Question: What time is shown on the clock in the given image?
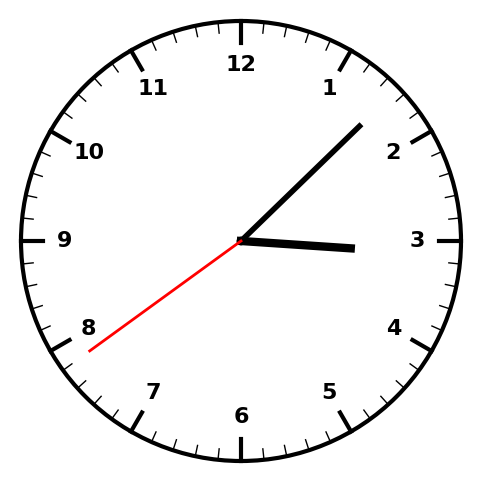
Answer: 03:07:39